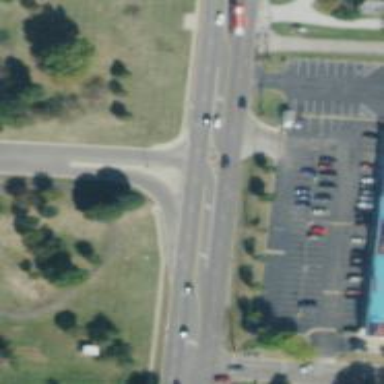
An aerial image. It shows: Primary road with asphalt surface.